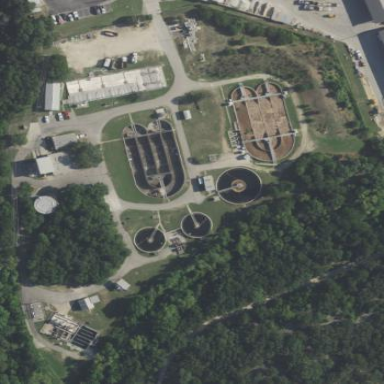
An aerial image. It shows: Wastewater plant.